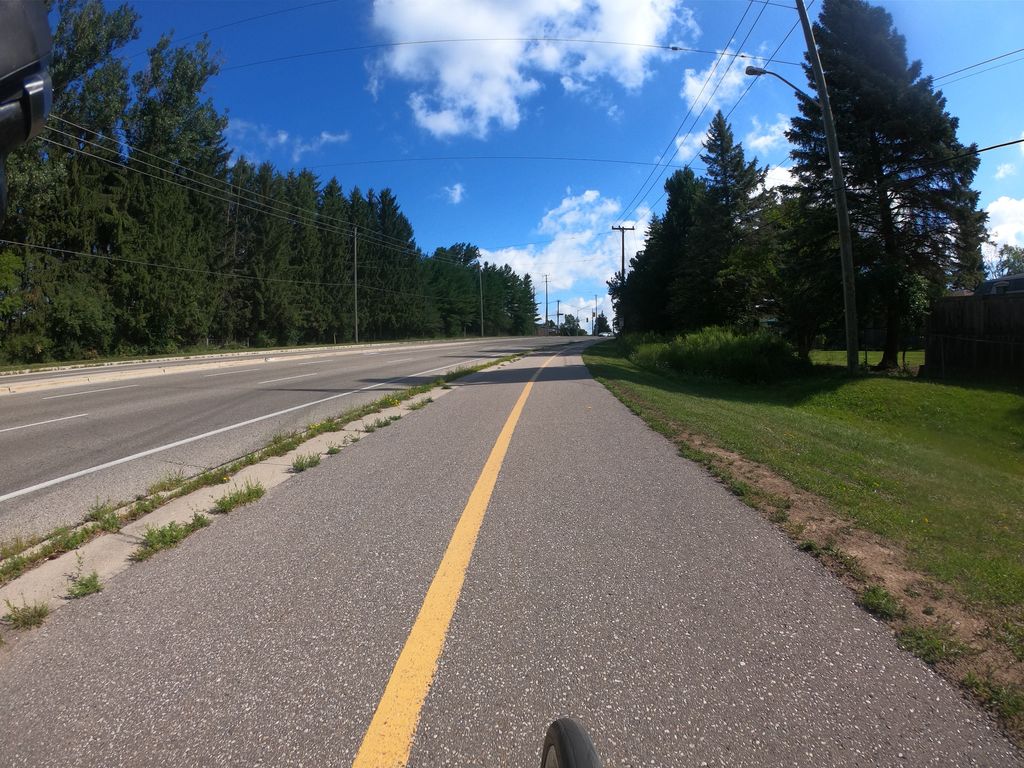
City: kitchener-waterloo